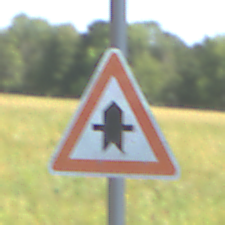
Verkehrszeichen: Vorfahrt
Umgebung: Outdoor, Nature
Tageszeit: Midday
Wetter: Clear
Licht: Natural
Jahreszeit: NotSpecified
Kontrast: HighContrast